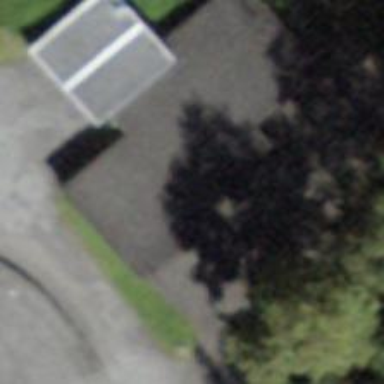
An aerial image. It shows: Garage building.